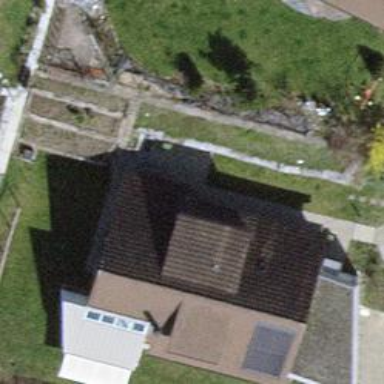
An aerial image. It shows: Building with tiled roof.